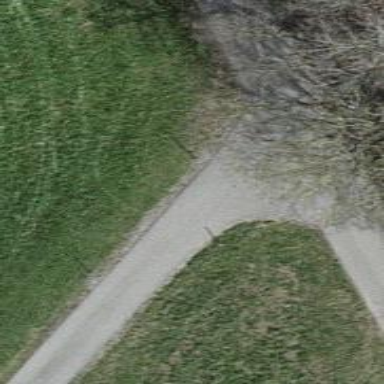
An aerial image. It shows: Driveway with the highest grade type surface.